Question: Why is the menu drop down hiding behind the jQuery button?

'''
div.menu ul li a, div.menu ul li a:visited
{
background-color: #465c71;
border: 1px #4e667d solid;
color: #dde4ec;
display: block;
line-height: 1.35em;
padding: 4px 20px;
text-decoration: none;
white-space: nowrap;
position: relative;
z-index: 9999;
}
'''
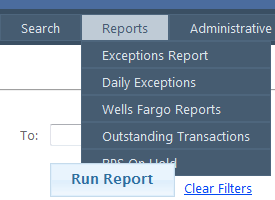
Answer: I faced this problem too. I found the cause and solution.
the button is rendered after the menu but it has been wrapped by some additional elements by 'jquery-ui', hence its 'z-index' has been increased.
to overcome the problem, we can increase 'z-index' of the menu (better way than decreasing 'z-index' of many buttons). But please remember that
> "'z-index' only works on elements ('position:absolute', 'position:relative', or 'position:fixed')"
That so we need to position our menu also. Here is my code:
'''
<div style="position:relative;z-index:99"> MENU HERE </div>
'''